This grayscale image was formed by reshaping a rotor test-rig vibration snapshot into a 2-D grid. Diagnose the rotating machine from this image, choosing from: normal, misalignment, unbalance, looseness.
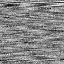
Answer: normal